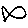
Label: fish